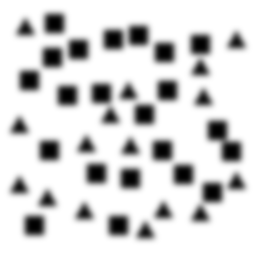
Squares: 22
Triangles: 16
Stars: 0
Total shapes: 38